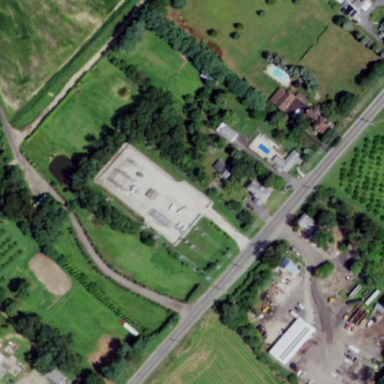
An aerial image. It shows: Substation with power facilities.